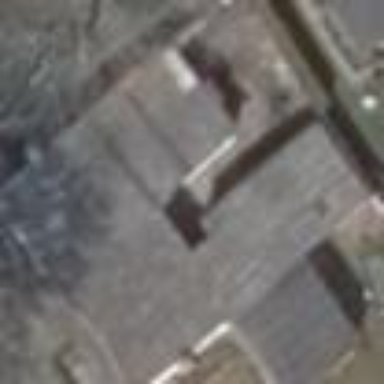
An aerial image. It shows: Detached building with flat roof.